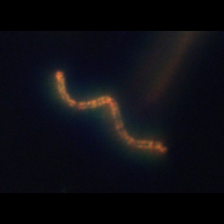
Taxon: Chaetoceros
Group: Diatoms